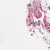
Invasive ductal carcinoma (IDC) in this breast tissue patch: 0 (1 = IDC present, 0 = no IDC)